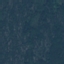
Land use / land cover class: Forest